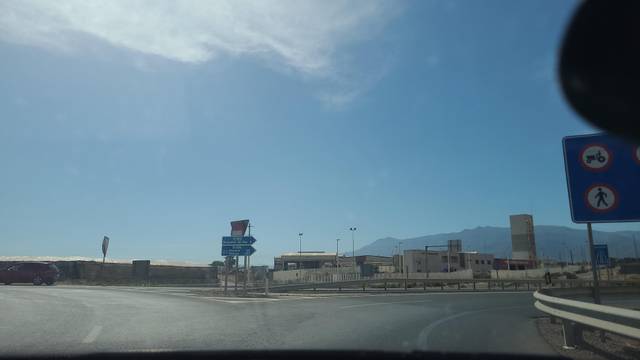
Region: Spain
Coordinates: 36.75, -2.636